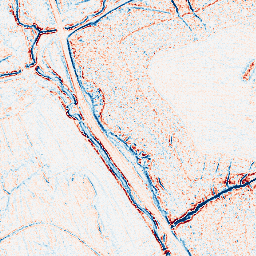
Category: edge_preserving
Decomposition family: bilateral
Decomposition parameters: d: 5
sigma_color: 150
sigma_space: 75
Upsampling method: sinc_blackman
Upsampling parameters: scale: 2
kernel_size: 4
Upsampling scale: 2